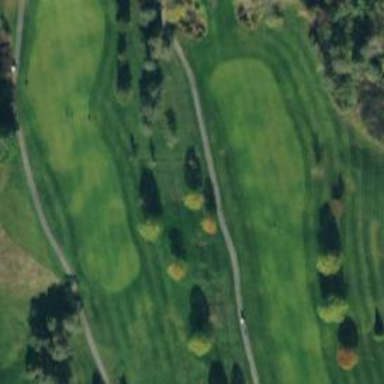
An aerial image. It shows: Path used for both walking and golf.